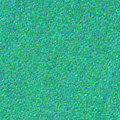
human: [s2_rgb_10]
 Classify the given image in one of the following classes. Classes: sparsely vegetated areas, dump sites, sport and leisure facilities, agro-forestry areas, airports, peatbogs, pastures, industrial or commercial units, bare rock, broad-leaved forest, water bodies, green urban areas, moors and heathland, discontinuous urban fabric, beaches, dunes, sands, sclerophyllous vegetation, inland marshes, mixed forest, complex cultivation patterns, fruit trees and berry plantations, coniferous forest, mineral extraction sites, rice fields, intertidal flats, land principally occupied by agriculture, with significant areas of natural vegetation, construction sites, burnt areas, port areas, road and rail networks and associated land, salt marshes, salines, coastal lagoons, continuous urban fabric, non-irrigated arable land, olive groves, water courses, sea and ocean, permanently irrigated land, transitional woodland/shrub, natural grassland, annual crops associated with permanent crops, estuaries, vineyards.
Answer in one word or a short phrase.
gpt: sea and ocean